Question: I am trying to filter my pivottable for the top 10 rows through vba. The manual way is depicted in the picure, to make clear what I mean.

I have tried the following so far, but I can not get this to work. (ObjField refers here to the Count of Creation Date.)
'''
objField.AutoShow Type:=xlAutomatic, Range:=xlTop, Count:=10, Field:="Count of Creation Date"
'''
I am sure the objfield reference itself is correct, since other adjustments to the pivottable through the code are working just fine. It is however possible that I am using the wrong pivotfield here. Any help with this minor problem would be greatly appreciated!
Full code; called from access:
'''
Dim xl As Excel.Application
Dim xlBook As Excel.Workbook
Dim xlSheet1 As Excel.Worksheet
Dim xlpiv As PivotTable
Dim objField As PivotField
Dim RowField As PivotField
Dim valueField As PivotField
Set xl = CreateObject("Excel.Application")
Set xlBook = xl.Workbooks.Open(OutPutFileName)
Set xlSheet1 = xlBook.Worksheets(1)
xlBook.Sheets("Qry_CustomsReport").Select
Set xlpiv = xlSheet1.PivotTableWizard
Set objField = xlpiv.PivotFields("NEA Plant Codes")
objField.Orientation = xlRowField
Set objField = xlpiv.PivotFields("Creation Date")
objField.Orientation = xlColumnField
Set RowField = objField
Set objField = xlpiv.PivotFields("Creation Date")
objField.Orientation = xlDataField
objField.Function = xlCount
Set valueField = objField
RowField.PivotFilters.Add Type:=xlTopCount, DataField:=valueField, Value1:=10
xlpivC.ActiveSheet.Name = "PivotTable Plant"
'''
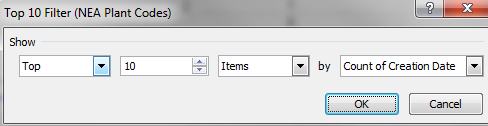
Answer: Luckily, this problem is solved now, Thanks to lowak and peter for pointing me in the right direction. The macro recorder on my part, however, came up with a different line of code;
'''
xlSheet4pivCT.PivotFields("NEA Plant Codes").AutoShow _
xlAutomatic, xlTop, 10, "Count of Creation Date"
'''
It seems the code I tried to use at the start turned out to be the correct one, but with the wrong references. Thank you guys for showing this macro recorder, which will definitely come in handy later on.